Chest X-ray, PA view. Patient: 52 years old, sex F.
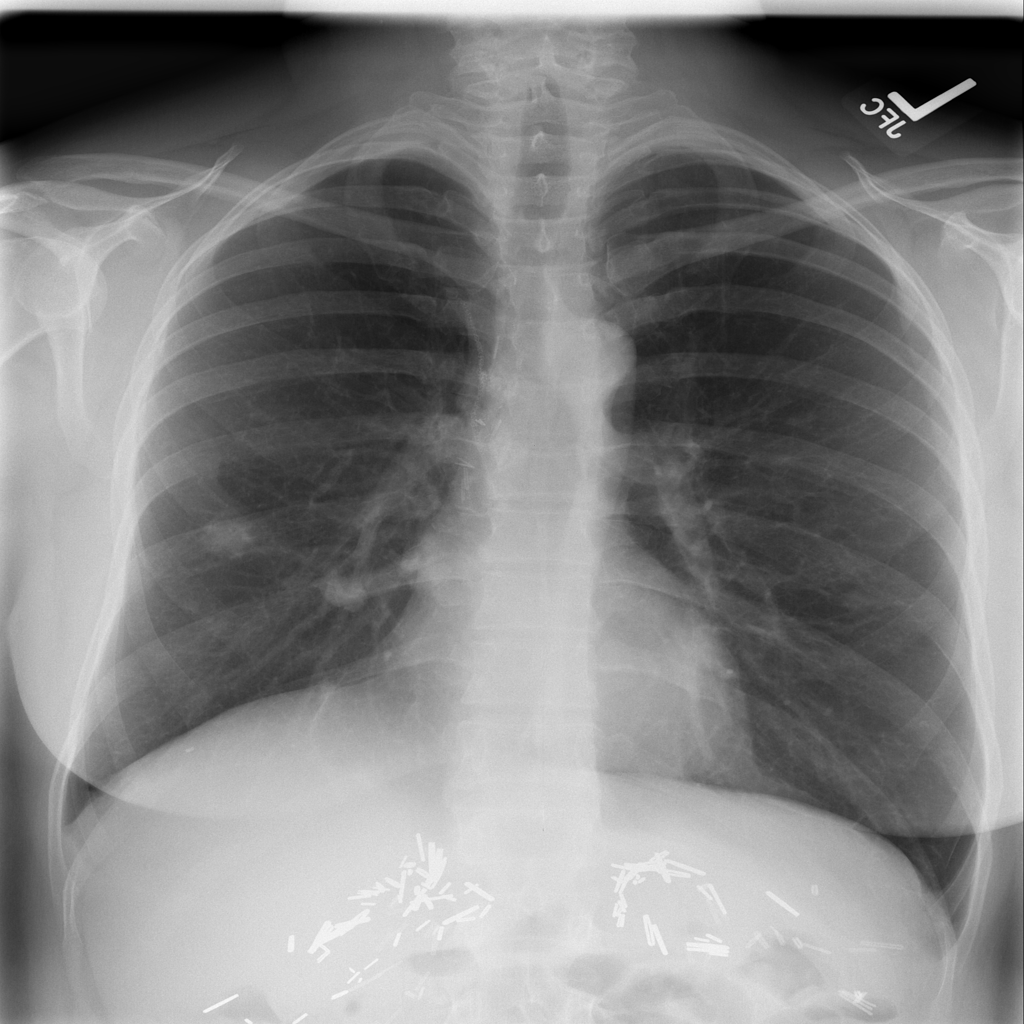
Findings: Effusion, Infiltration